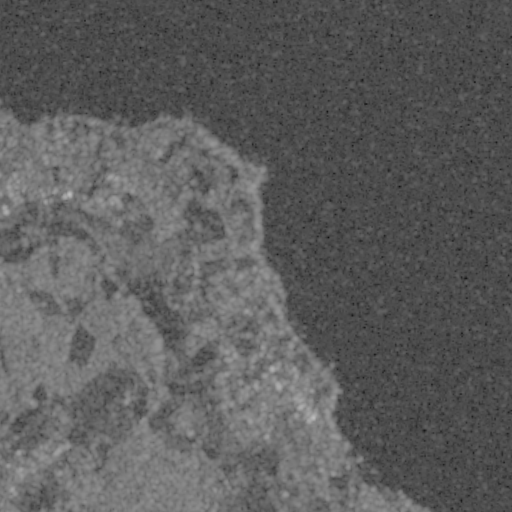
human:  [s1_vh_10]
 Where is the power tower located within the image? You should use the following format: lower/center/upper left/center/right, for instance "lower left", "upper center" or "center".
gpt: The power tower is located in the lower center of the image.
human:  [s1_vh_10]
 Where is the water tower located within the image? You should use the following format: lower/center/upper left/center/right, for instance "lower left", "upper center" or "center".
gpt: The water tower is located in the lower center of the image.
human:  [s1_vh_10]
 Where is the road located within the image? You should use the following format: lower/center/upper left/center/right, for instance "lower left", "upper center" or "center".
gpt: There is no road in the image.

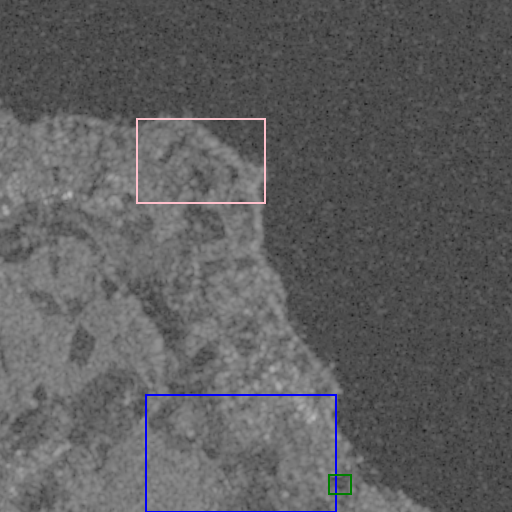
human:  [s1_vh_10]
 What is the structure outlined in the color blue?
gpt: The structure outlined in blue is a crop field.
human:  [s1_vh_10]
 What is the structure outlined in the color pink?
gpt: The structure outlined in pink is a park.
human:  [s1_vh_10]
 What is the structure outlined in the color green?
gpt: The structure outlined in green is a parking lot.
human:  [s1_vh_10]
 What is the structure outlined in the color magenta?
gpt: There is no magenta outline.